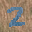
Label: 2